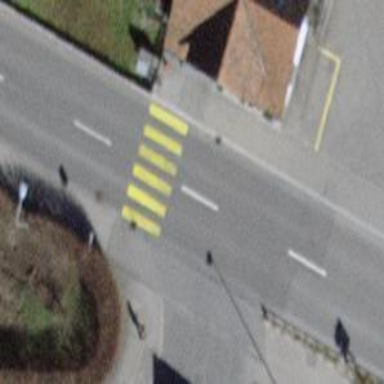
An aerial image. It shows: Uncontrolled zebra crossing with zebra markings.